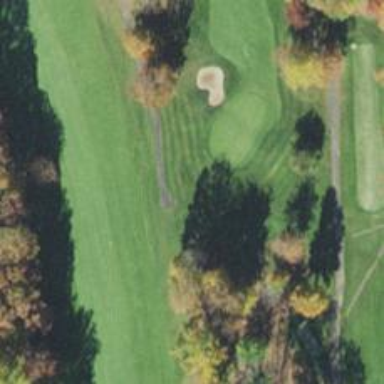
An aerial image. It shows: Golf hole.